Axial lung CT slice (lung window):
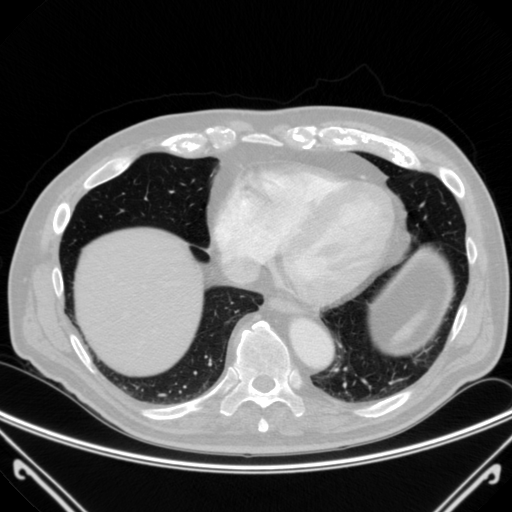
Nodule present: no